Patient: sex M, age 48
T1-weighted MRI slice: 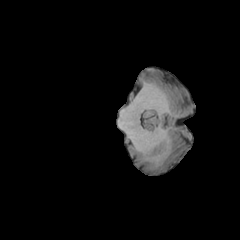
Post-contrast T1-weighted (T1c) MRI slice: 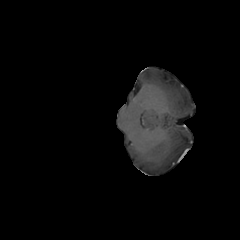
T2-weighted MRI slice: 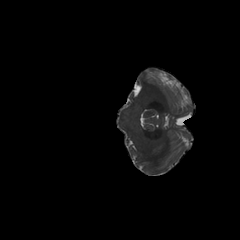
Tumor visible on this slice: no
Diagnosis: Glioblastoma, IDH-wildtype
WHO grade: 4